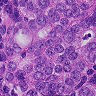
Metastatic tissue present: yes